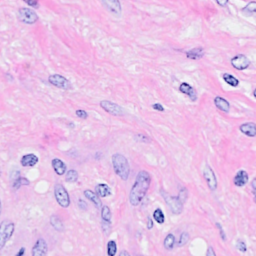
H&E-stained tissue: Breast